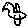
Label: bird